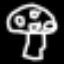
Label: mushroom